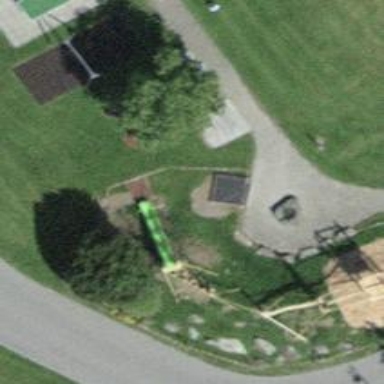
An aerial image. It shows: Playground area for leisure land.